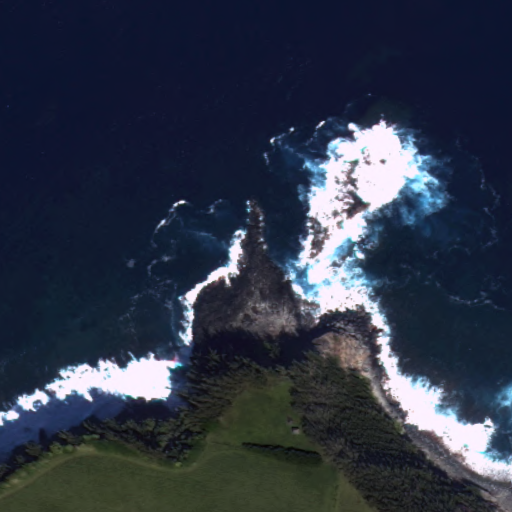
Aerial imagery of cape in Hawaii named Kealiʻi Point containing only unknown